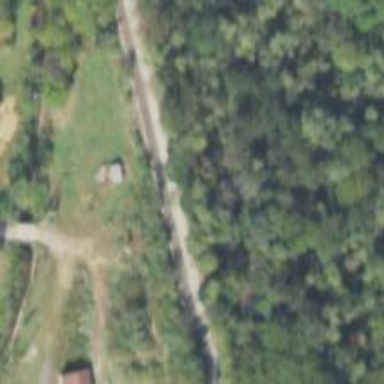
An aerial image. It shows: Preserved railway with rails.